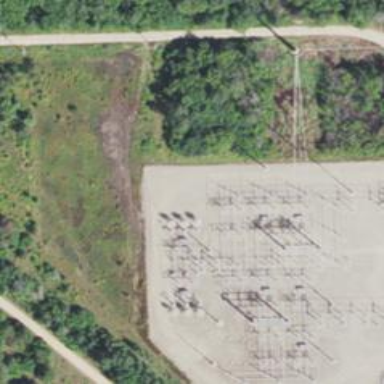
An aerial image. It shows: Switch for power supply.